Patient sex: M
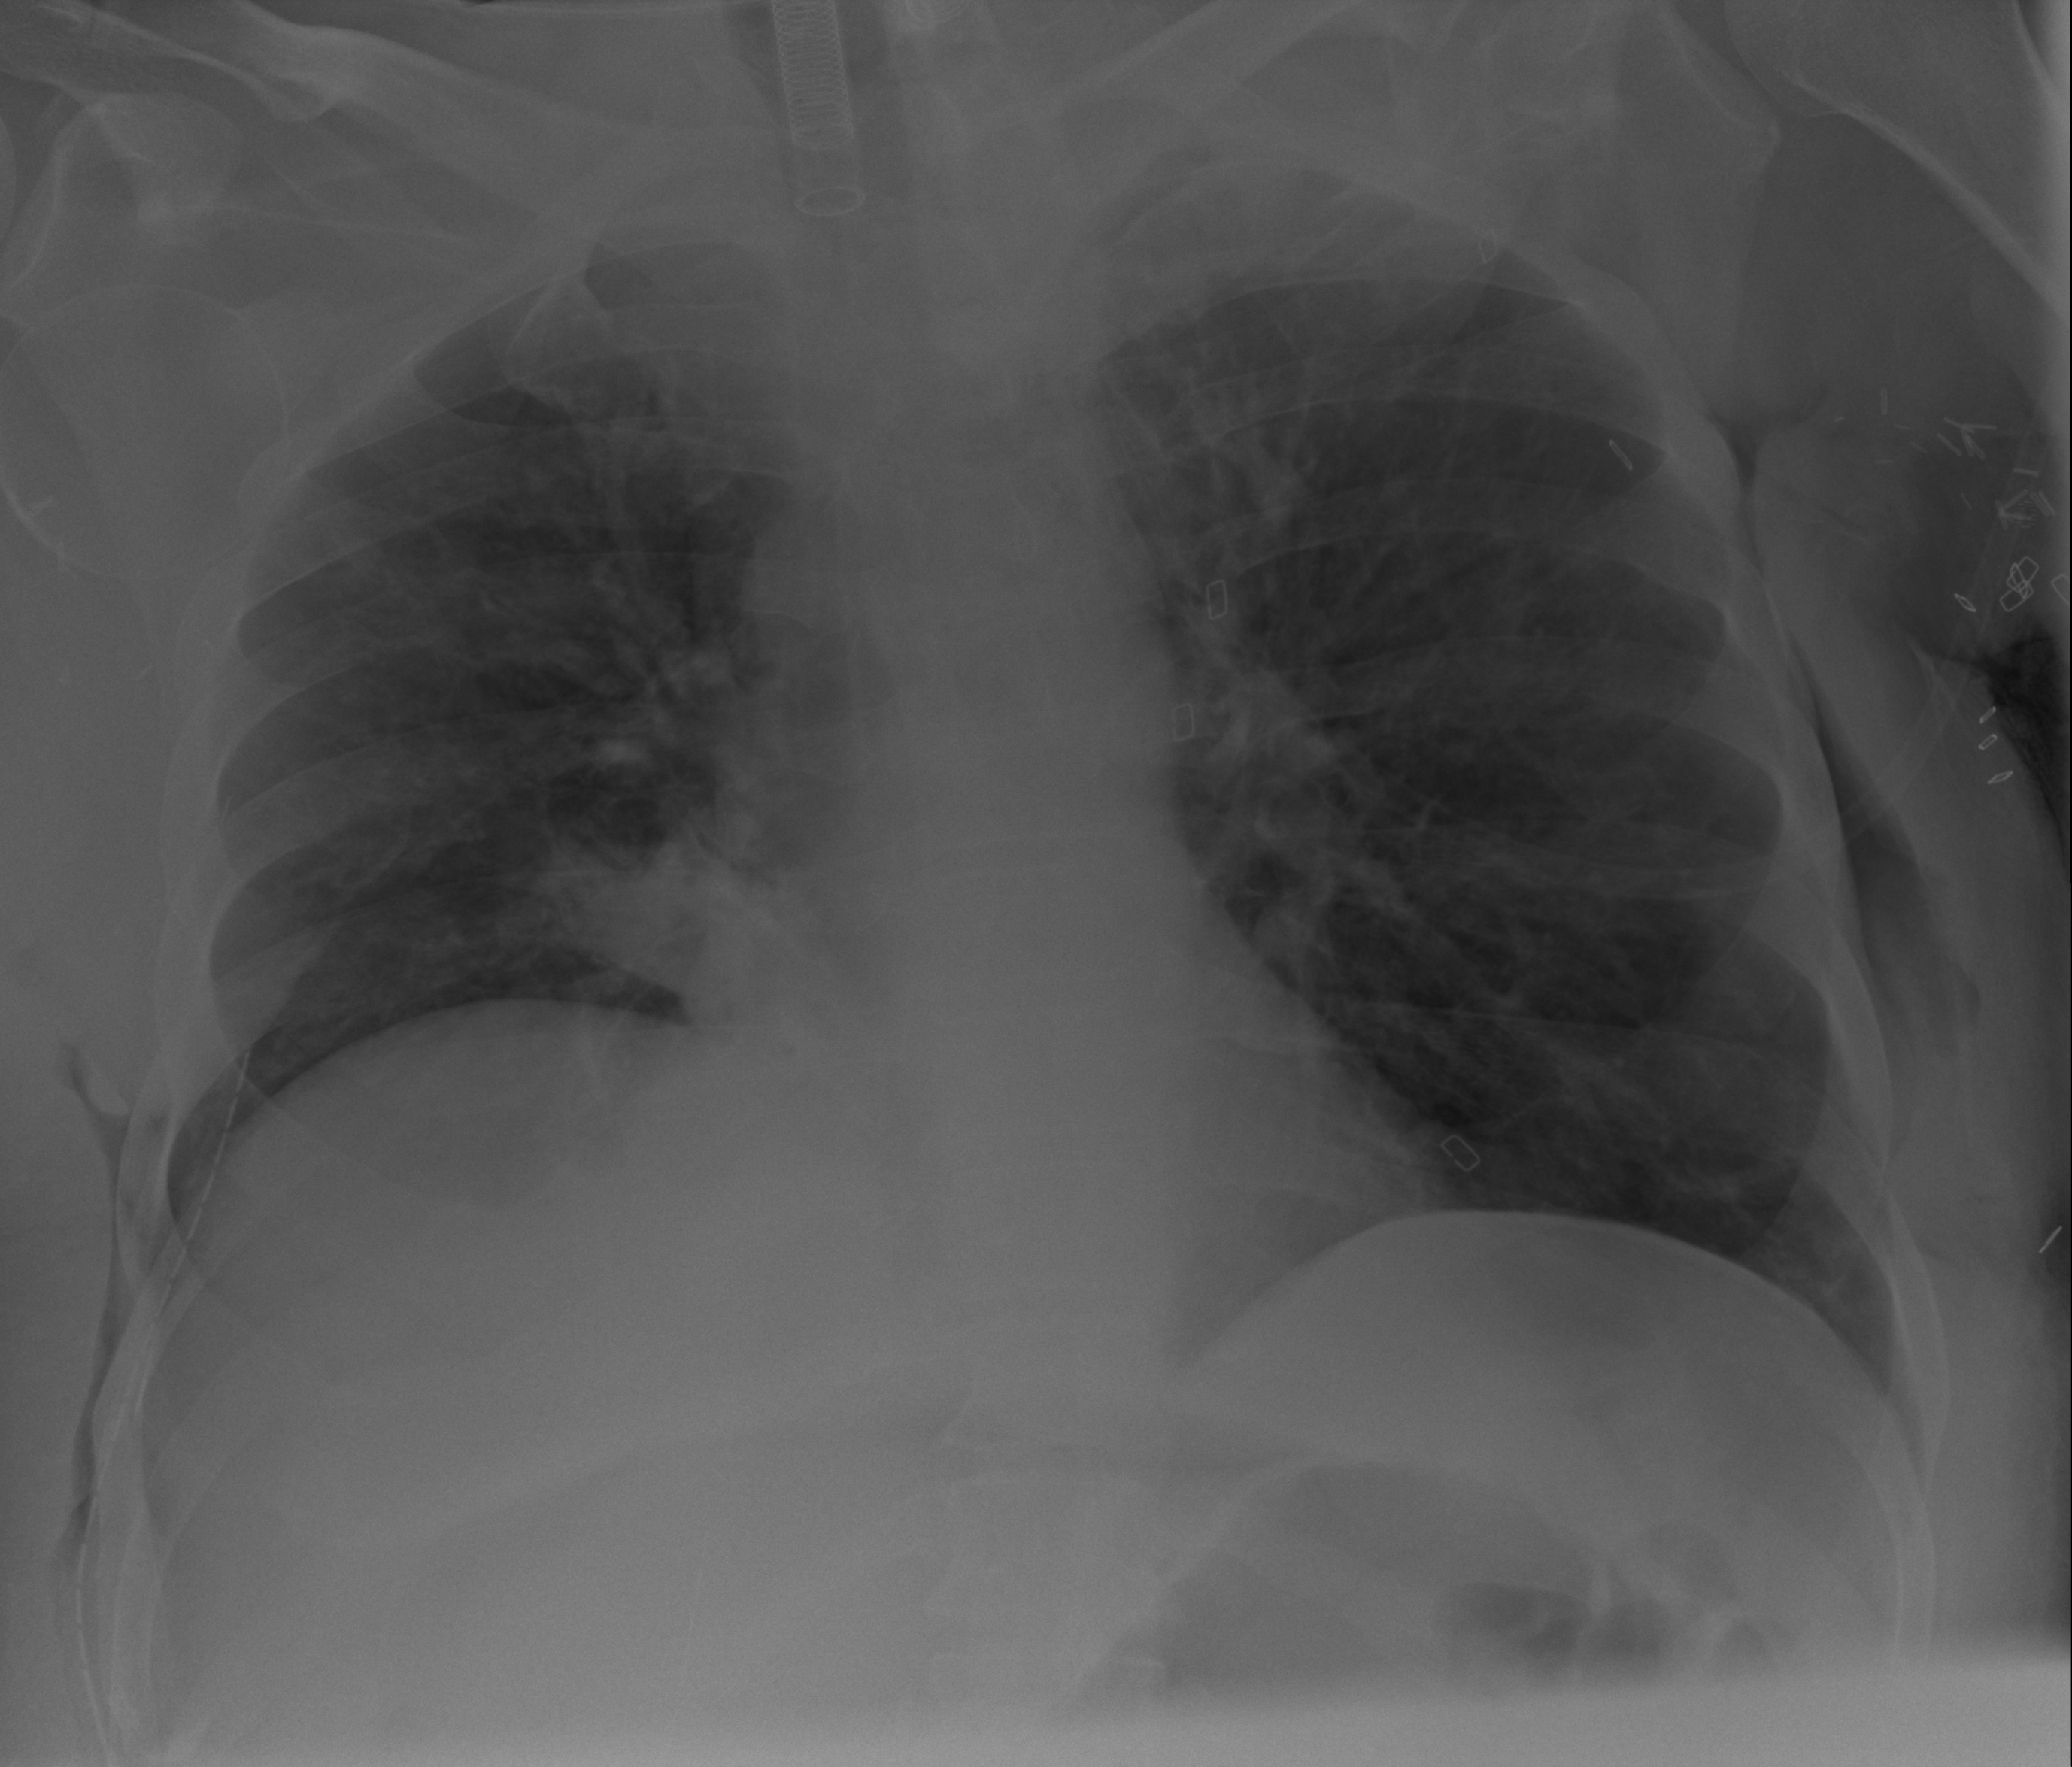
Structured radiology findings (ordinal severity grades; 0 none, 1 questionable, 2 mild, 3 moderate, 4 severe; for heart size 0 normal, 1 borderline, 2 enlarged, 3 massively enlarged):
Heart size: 0
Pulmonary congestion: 0
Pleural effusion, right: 0
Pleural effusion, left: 0
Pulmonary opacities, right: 1
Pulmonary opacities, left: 0
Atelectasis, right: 2
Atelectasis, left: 0